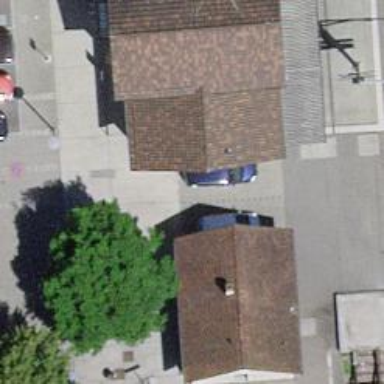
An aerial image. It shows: Building with ridged roof.